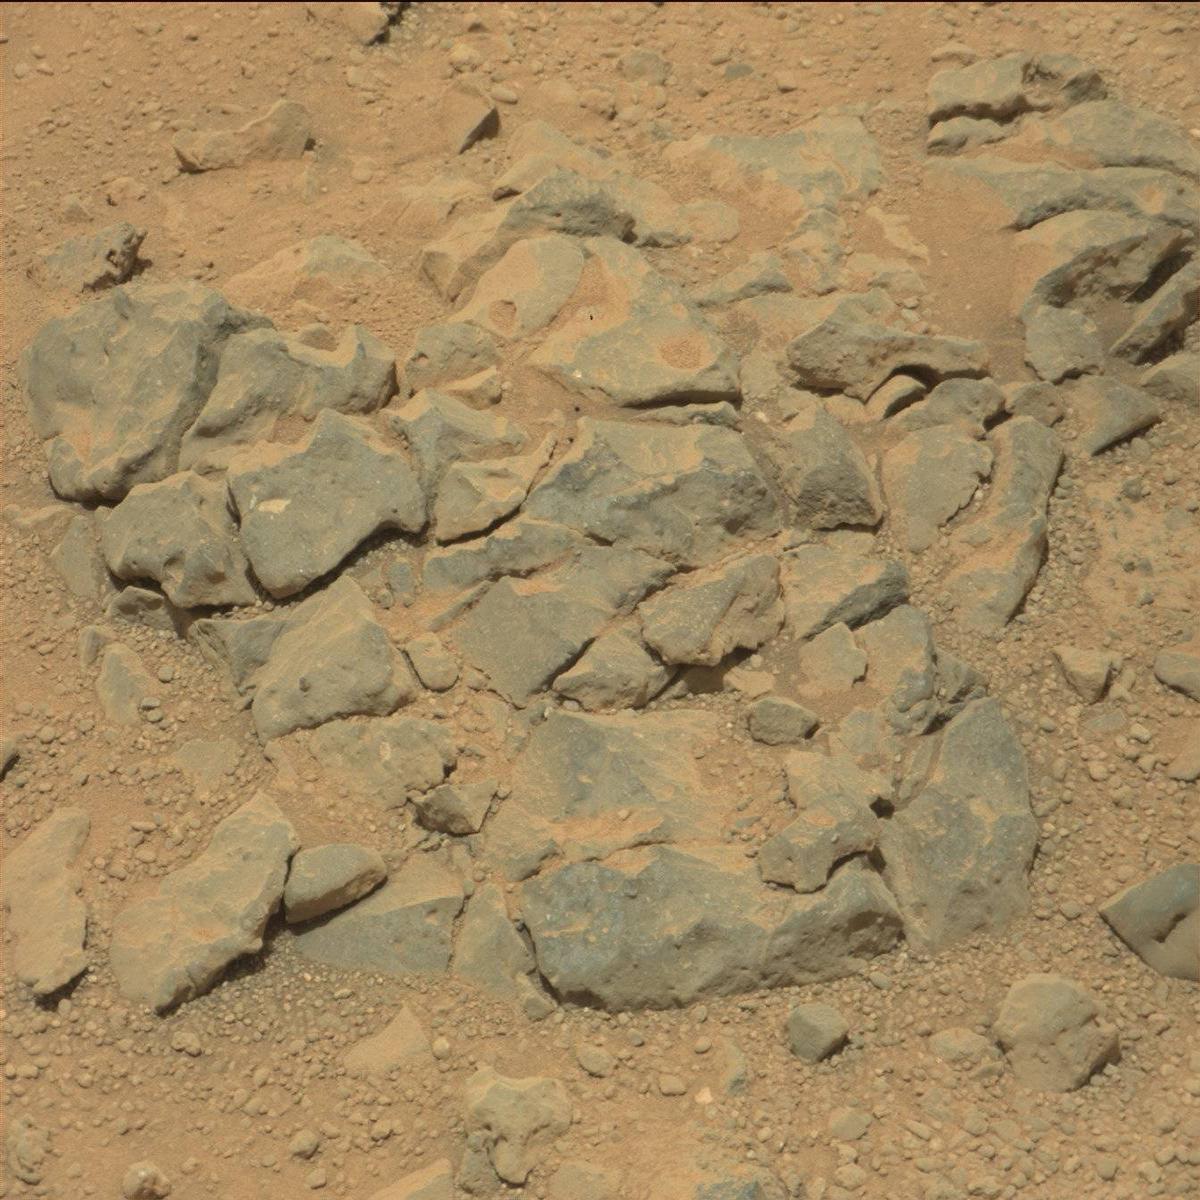
Terrain classes present: Bedrock, Rock, Sand / Soil